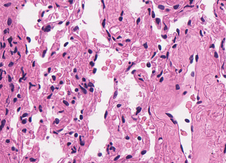
Tumor epithelial tissue: no
Tumor-associated stroma tissue: no
Normal tissue: yes